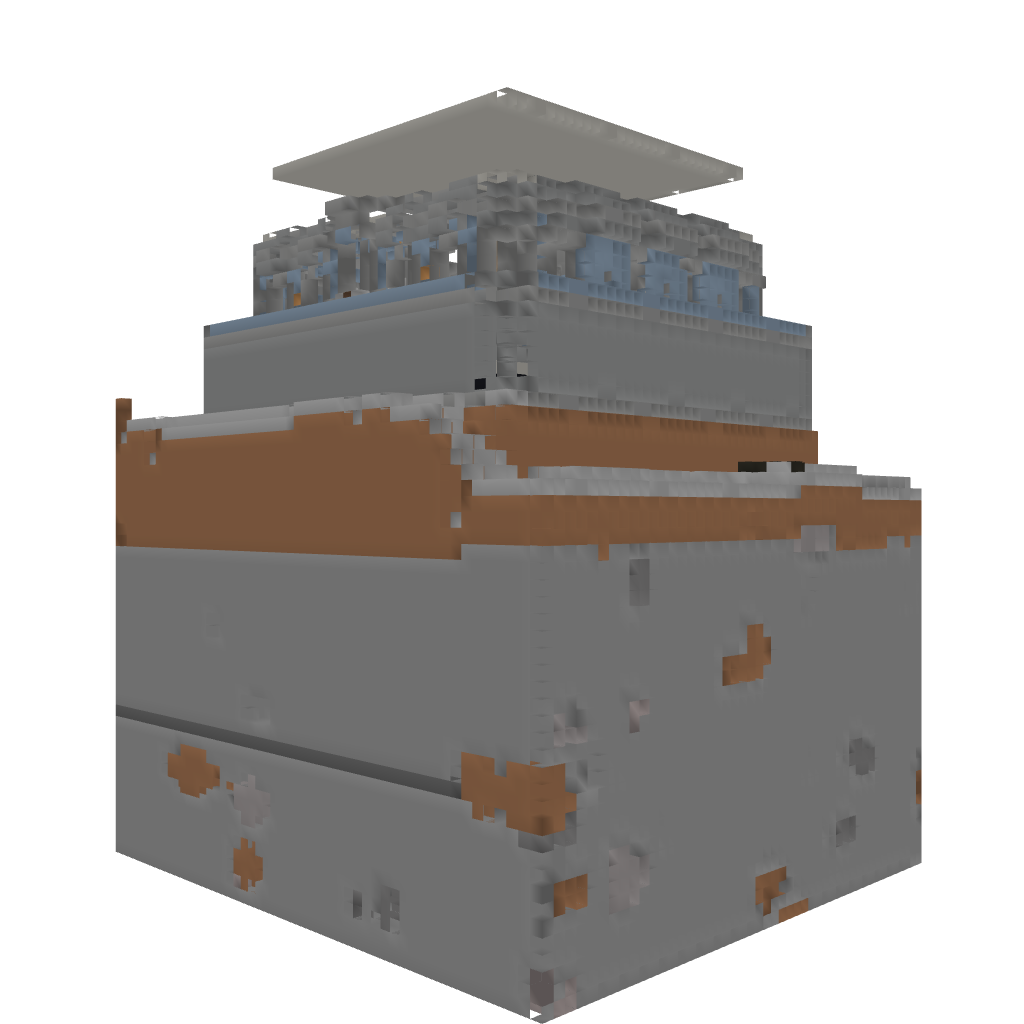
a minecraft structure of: Spleef arena